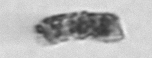
Label: fecal_pellet